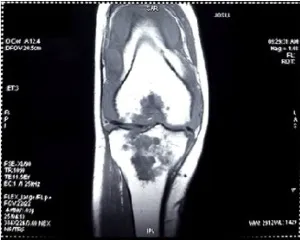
MRI examination of the knee. . (a) Based on coronal view, it showed well-defined iso-hyperintensed lesion and fat-set epimetaphysis femur (distal); tibia-fibula epimetaphysis (proximal); half of right inferior patella pole.
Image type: radiology (mri)